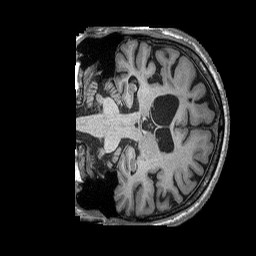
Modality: T1w
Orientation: coronal
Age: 70
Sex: male
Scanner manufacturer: siemens
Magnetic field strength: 3 T
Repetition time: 2.53 s
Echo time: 0.00144 s